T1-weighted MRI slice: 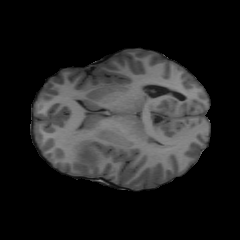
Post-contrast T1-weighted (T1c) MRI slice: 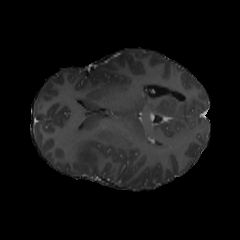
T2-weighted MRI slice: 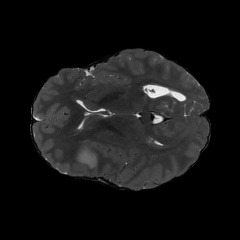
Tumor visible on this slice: yes